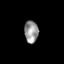
Tissue: lung
Cell type: Epithelial cells
Senescence score: 0.1936
Nuclear area (px): 303
Mean DAPI intensity: 149.554